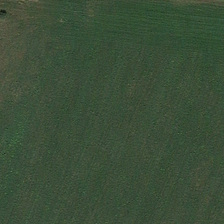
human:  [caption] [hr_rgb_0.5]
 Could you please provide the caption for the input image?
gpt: several green trees are near a piece of green meadow .

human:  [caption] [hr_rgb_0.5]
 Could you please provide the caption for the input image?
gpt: several green trees are near a piece of green meadow .

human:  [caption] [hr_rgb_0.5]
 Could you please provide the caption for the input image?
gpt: several green trees are near a piece of green meadow .

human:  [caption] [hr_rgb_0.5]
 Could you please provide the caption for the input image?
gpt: several green trees are near a piece of green meadow .

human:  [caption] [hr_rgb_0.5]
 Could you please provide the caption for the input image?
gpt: several green trees are near a piece of green meadow .